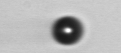
Label: bead